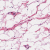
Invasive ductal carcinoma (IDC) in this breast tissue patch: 0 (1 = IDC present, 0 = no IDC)